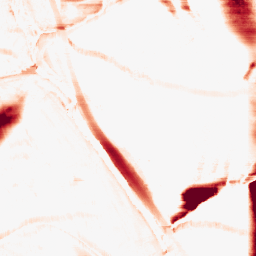
Category: morphological
Decomposition family: morphological_rect
Decomposition parameters: operation: opening
width: 50
height: 10
Upsampling method: regularized
Upsampling parameters: scale: 2
lambda_reg: 0.01
Upsampling scale: 2